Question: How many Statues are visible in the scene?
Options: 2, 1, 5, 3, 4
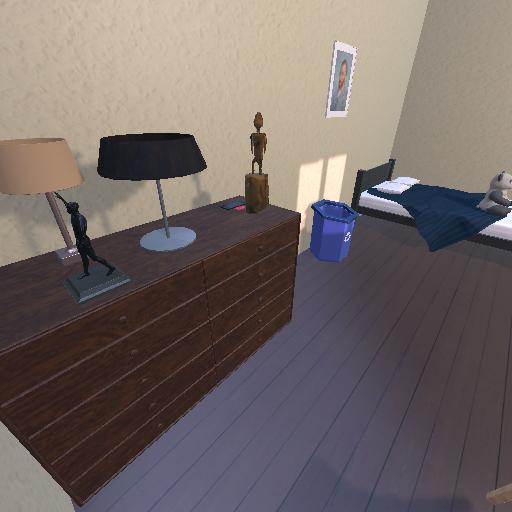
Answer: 2